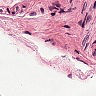
Metastatic tissue present: no